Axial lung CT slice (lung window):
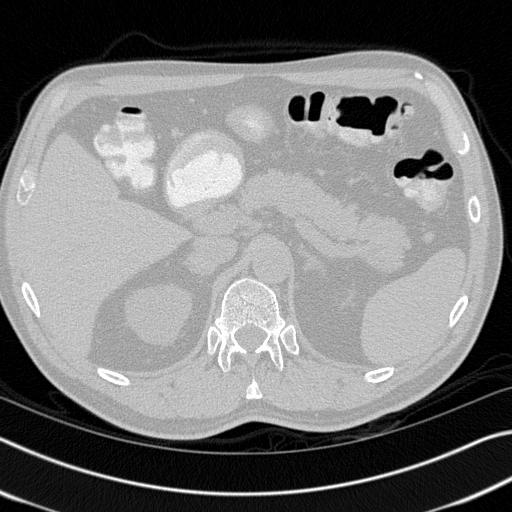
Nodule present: no